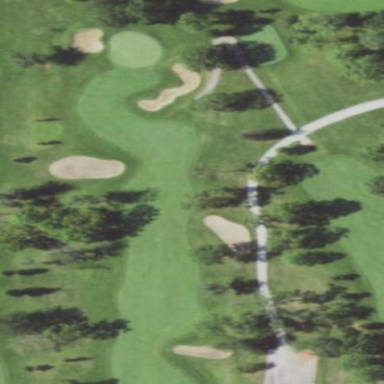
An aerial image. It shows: Golf fairway in the image.